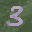
Label: 3